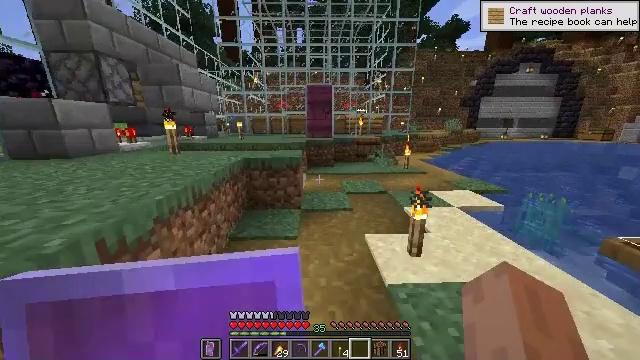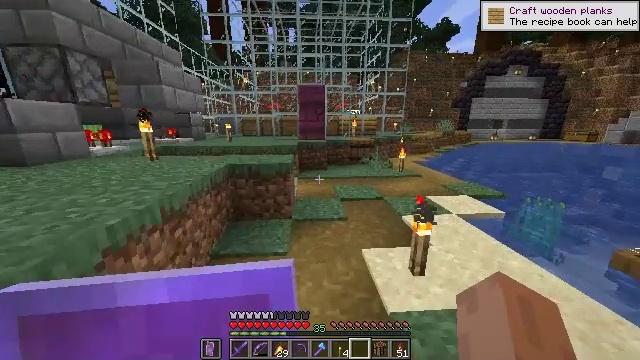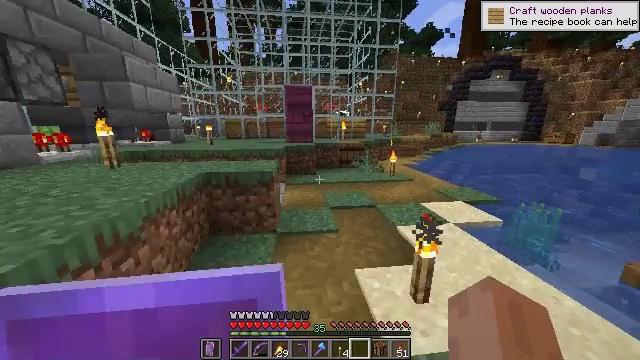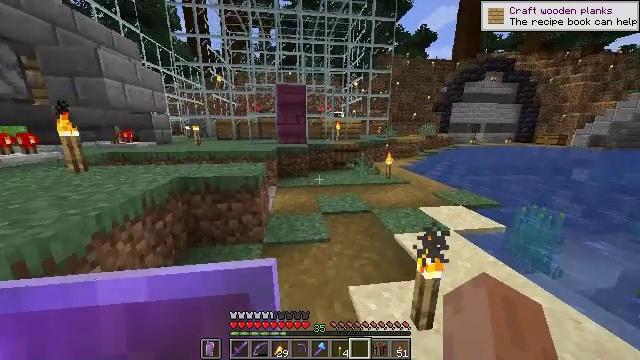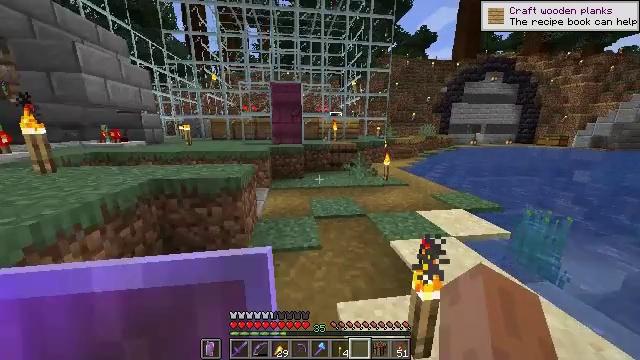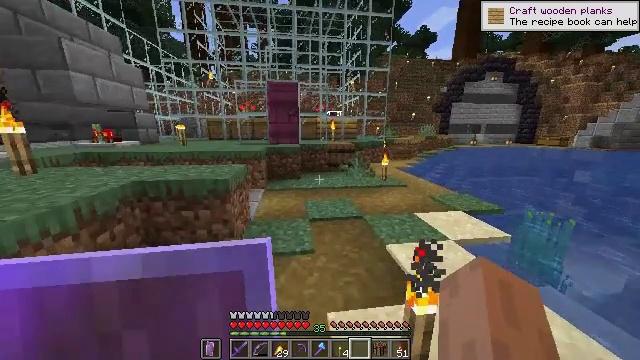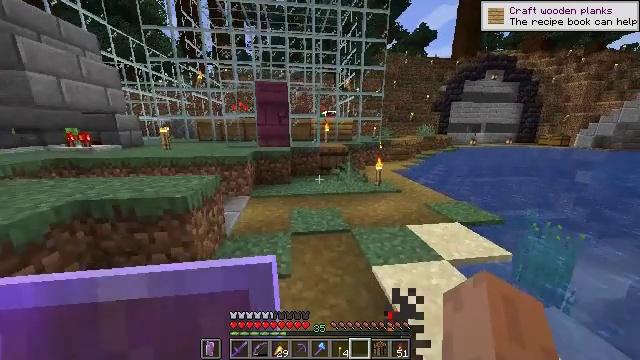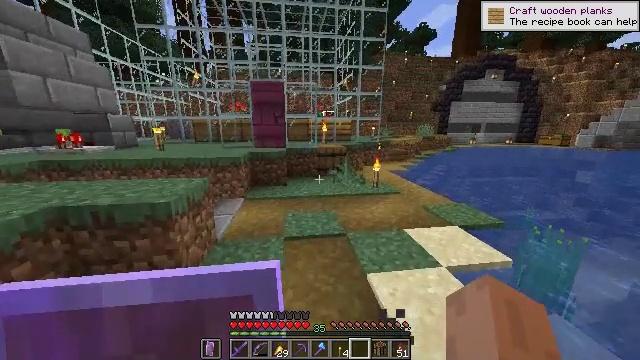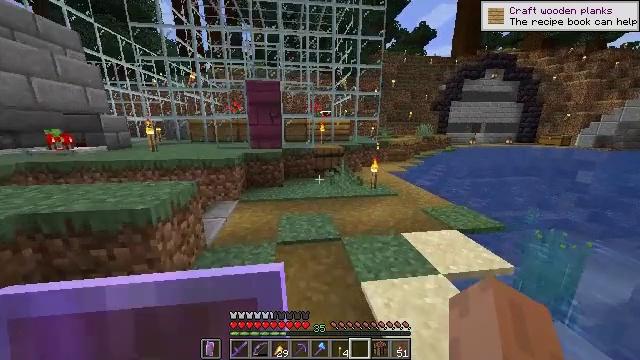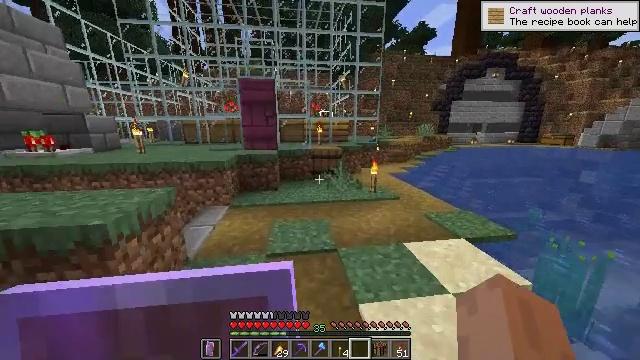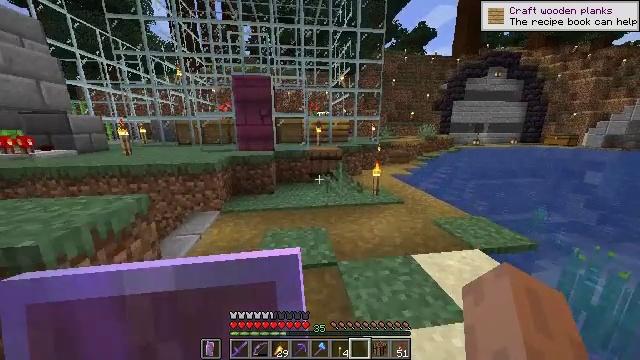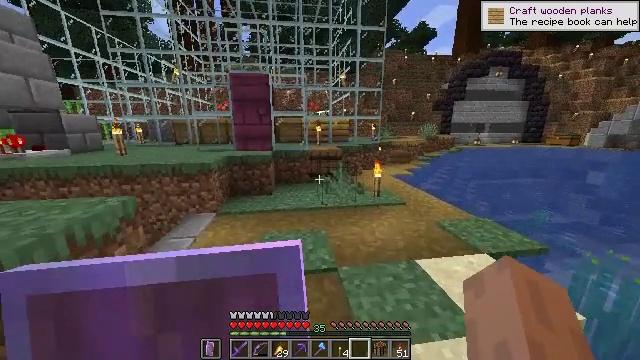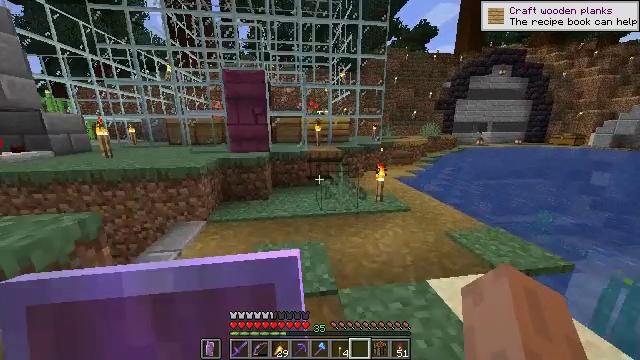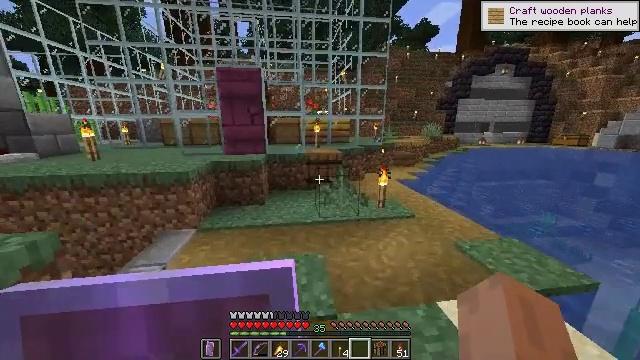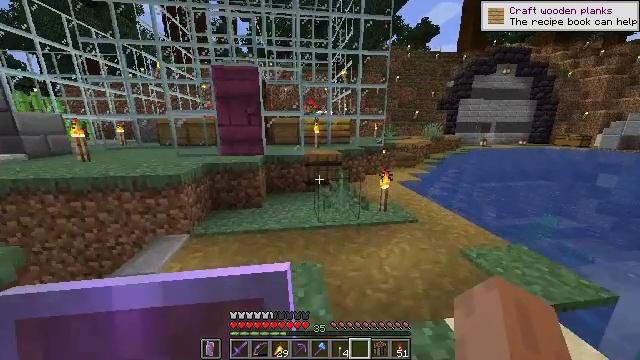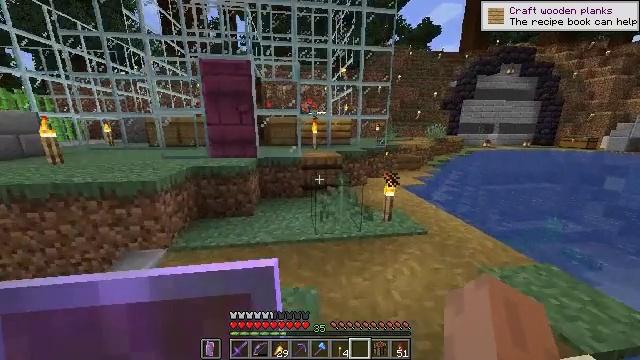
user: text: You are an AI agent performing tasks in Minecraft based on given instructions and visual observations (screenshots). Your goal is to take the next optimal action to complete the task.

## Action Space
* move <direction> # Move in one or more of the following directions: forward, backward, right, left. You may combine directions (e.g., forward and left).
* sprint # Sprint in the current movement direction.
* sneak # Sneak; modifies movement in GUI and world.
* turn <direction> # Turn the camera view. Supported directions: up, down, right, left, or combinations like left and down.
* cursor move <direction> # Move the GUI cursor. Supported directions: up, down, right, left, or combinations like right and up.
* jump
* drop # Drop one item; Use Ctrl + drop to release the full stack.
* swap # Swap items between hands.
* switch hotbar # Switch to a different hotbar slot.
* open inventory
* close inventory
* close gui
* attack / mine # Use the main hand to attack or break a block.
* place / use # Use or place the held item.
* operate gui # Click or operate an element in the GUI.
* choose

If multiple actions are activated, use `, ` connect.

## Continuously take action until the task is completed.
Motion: motion action
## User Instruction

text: Collect the weeping vines plant.
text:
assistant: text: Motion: move forward, sprint, turn right
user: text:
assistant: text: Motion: move forward, sprint, turn right
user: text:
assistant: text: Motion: move forward and move right, sprint, turn right
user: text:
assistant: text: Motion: move forward and move right, sprint
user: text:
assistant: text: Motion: move forward and move right, sprint
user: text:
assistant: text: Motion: move forward and move right, sprint
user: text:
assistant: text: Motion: move forward and move right, sprint
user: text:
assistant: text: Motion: move forward, sprint
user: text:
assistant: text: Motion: move forward, sprint
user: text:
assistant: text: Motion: move forward, sprint
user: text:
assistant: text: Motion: move forward, sprint
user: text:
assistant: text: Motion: move forward, sprint
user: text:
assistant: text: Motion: move forward, sprint
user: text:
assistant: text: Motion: move forward, sprint
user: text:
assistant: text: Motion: move forward, sprint
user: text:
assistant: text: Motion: move forward, sprint
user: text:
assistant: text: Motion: move forward, sprint
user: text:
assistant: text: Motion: move forward, sprint
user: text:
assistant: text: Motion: move forward, sprint
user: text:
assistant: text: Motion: move forward, sprint
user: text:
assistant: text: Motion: move forward, sprint
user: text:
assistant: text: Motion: move forward, sprint, use / place
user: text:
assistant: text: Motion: move forward, sprint, use / place
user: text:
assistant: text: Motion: use / place
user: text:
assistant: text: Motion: use / place
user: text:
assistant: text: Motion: no_op
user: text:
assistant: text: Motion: no_op
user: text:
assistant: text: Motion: no_op
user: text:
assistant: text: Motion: no_op
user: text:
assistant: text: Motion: no_op